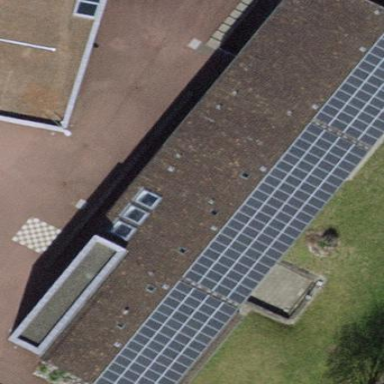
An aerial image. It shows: School building.